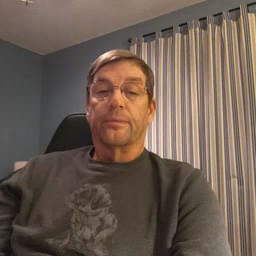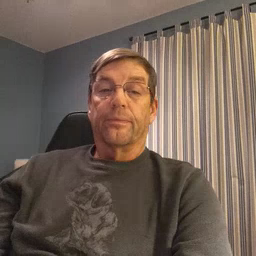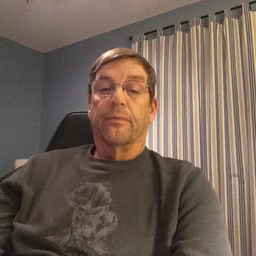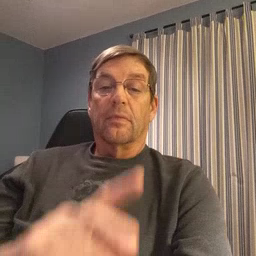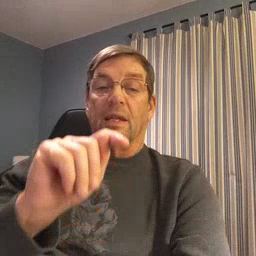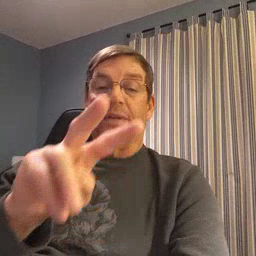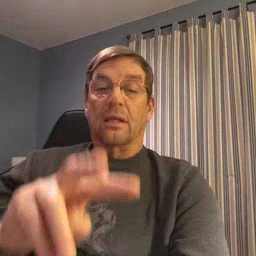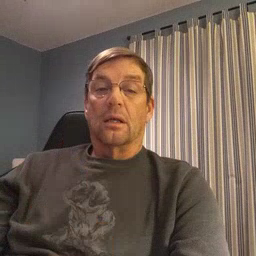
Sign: TV